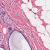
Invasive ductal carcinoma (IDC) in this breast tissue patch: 0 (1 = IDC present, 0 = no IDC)